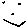
Label: smiley face